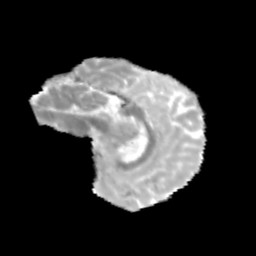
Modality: MD
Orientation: sagittal
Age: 13
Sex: female
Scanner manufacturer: siemens
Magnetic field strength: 3 T
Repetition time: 3.8 s
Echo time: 0.07 s